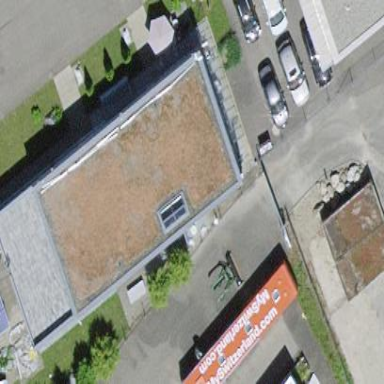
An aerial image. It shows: Flat-roofed building.